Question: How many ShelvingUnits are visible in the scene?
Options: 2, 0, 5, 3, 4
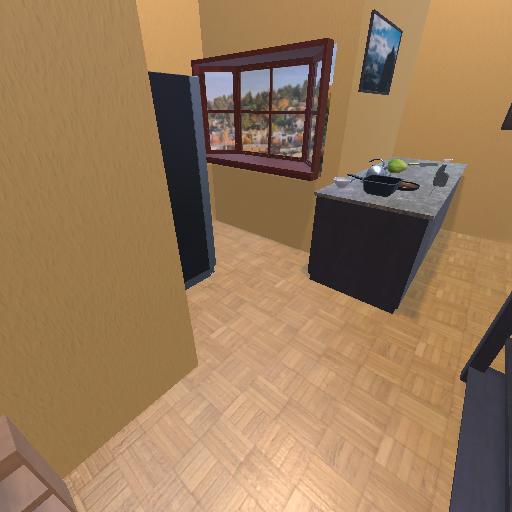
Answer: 2